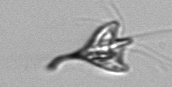
Label: Pyramimonas_longicauda